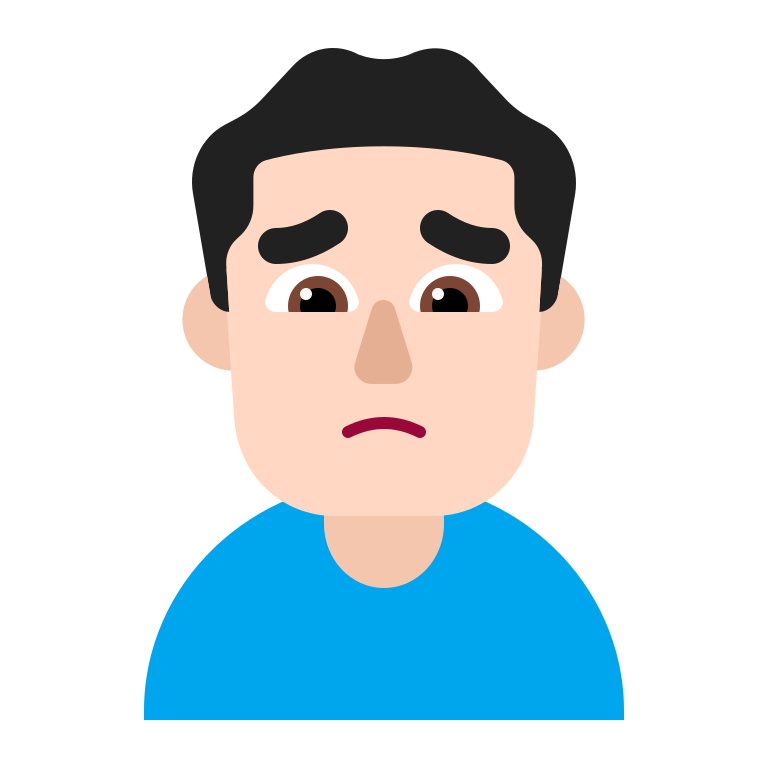
man frowning flat light